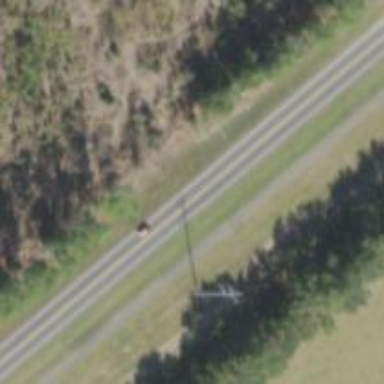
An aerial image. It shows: Power pole.